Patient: sex F, age 56
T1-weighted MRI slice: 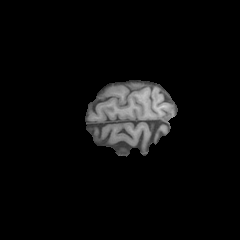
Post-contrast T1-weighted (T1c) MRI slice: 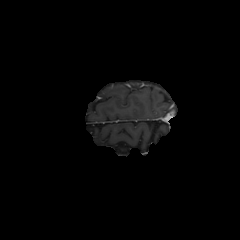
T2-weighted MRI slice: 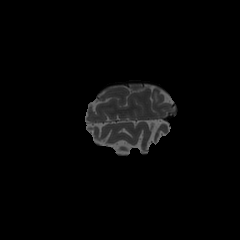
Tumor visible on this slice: yes
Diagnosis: Glioblastoma, IDH-wildtype
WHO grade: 4